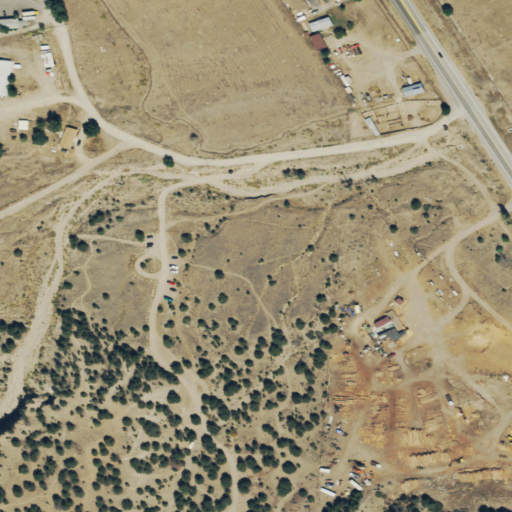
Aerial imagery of valley in Colorado named Loggie Gulch containing shrub, low intensity development, evergreen forest, medium intensity development, open development, and high intensity development